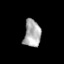
Tissue: lung
Cell type: Epithelial cells
Senescence score: 0.1489
Nuclear area (px): 442
Mean DAPI intensity: 174.215